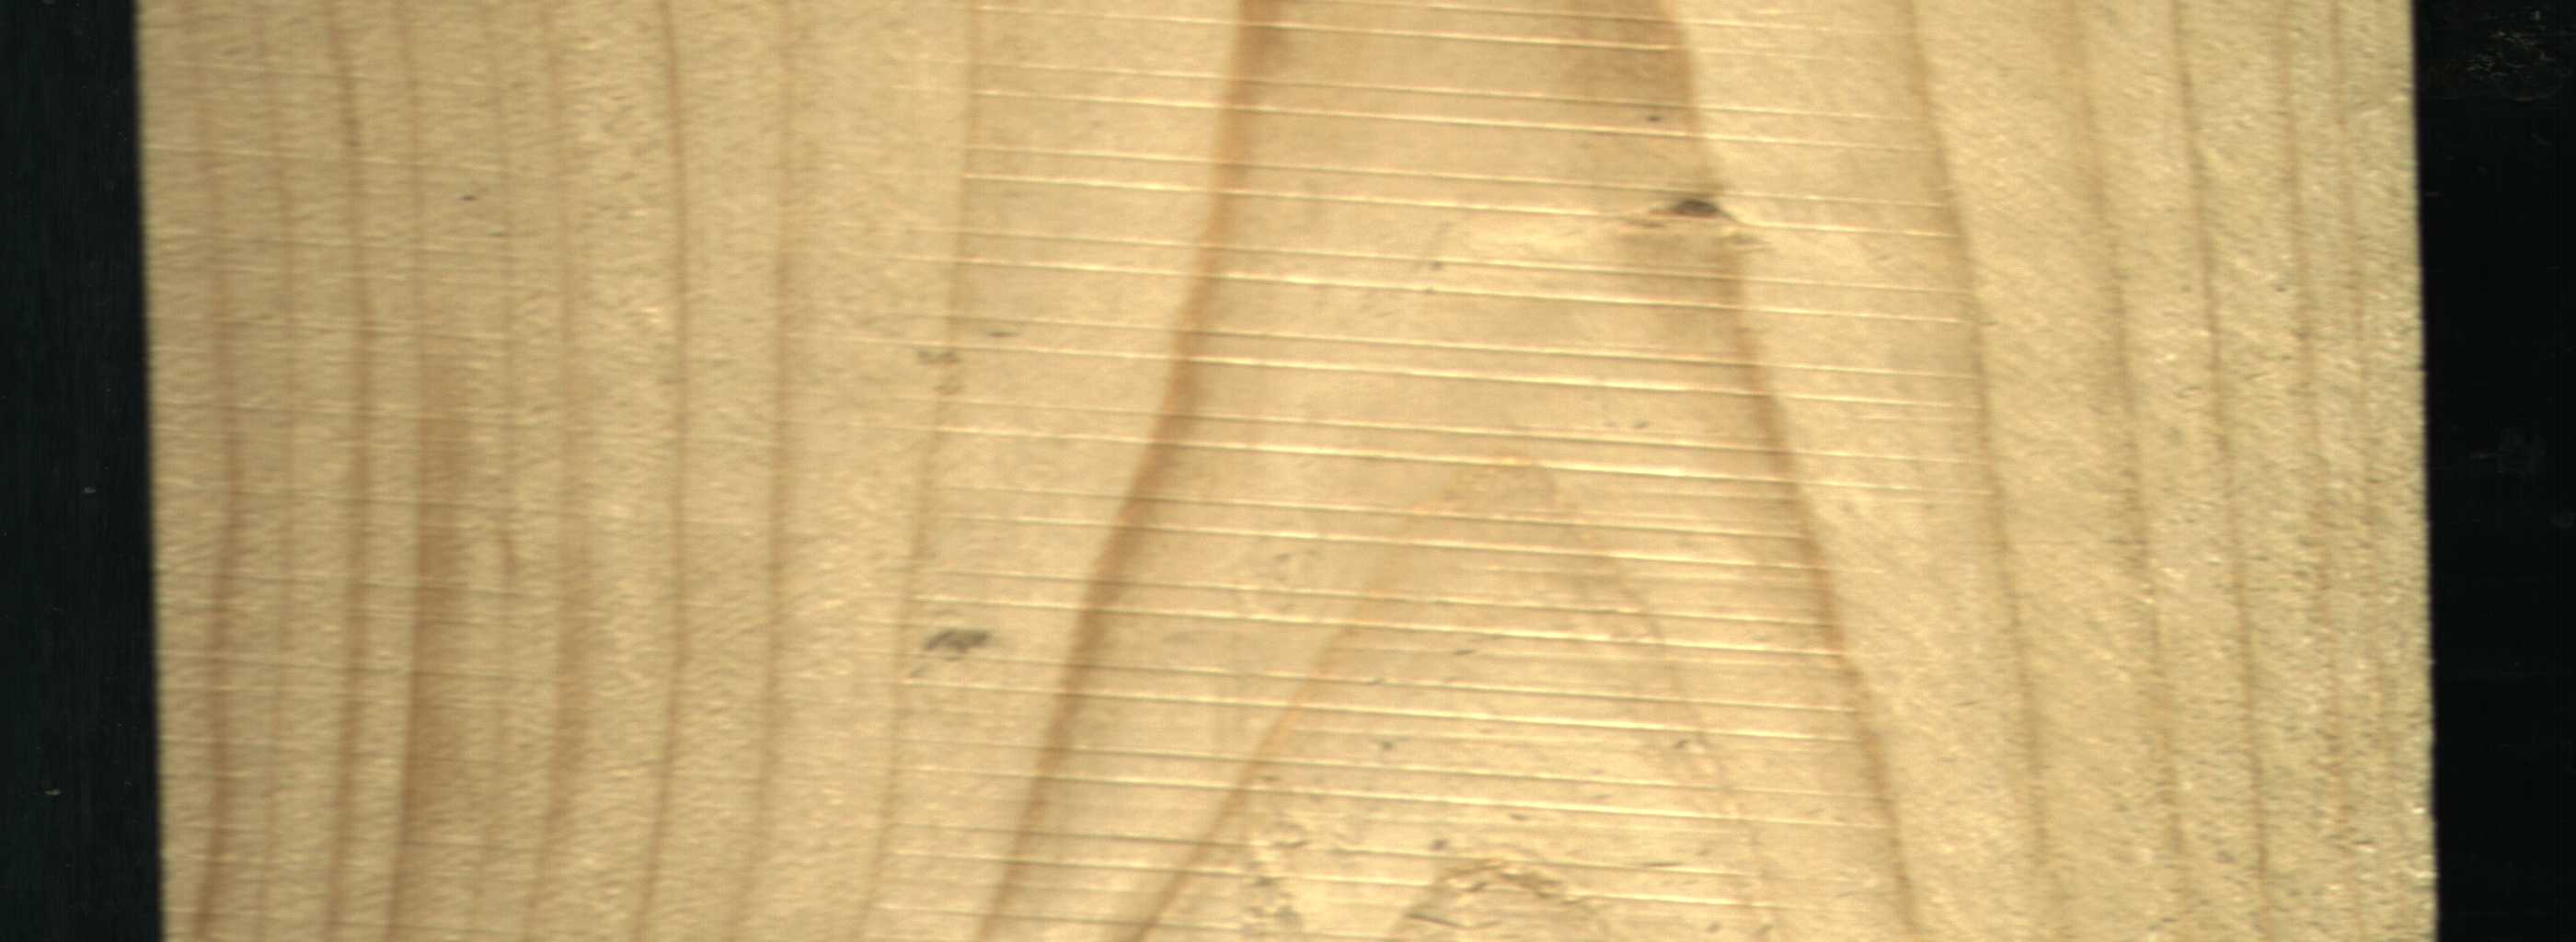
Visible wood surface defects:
Live_Knot